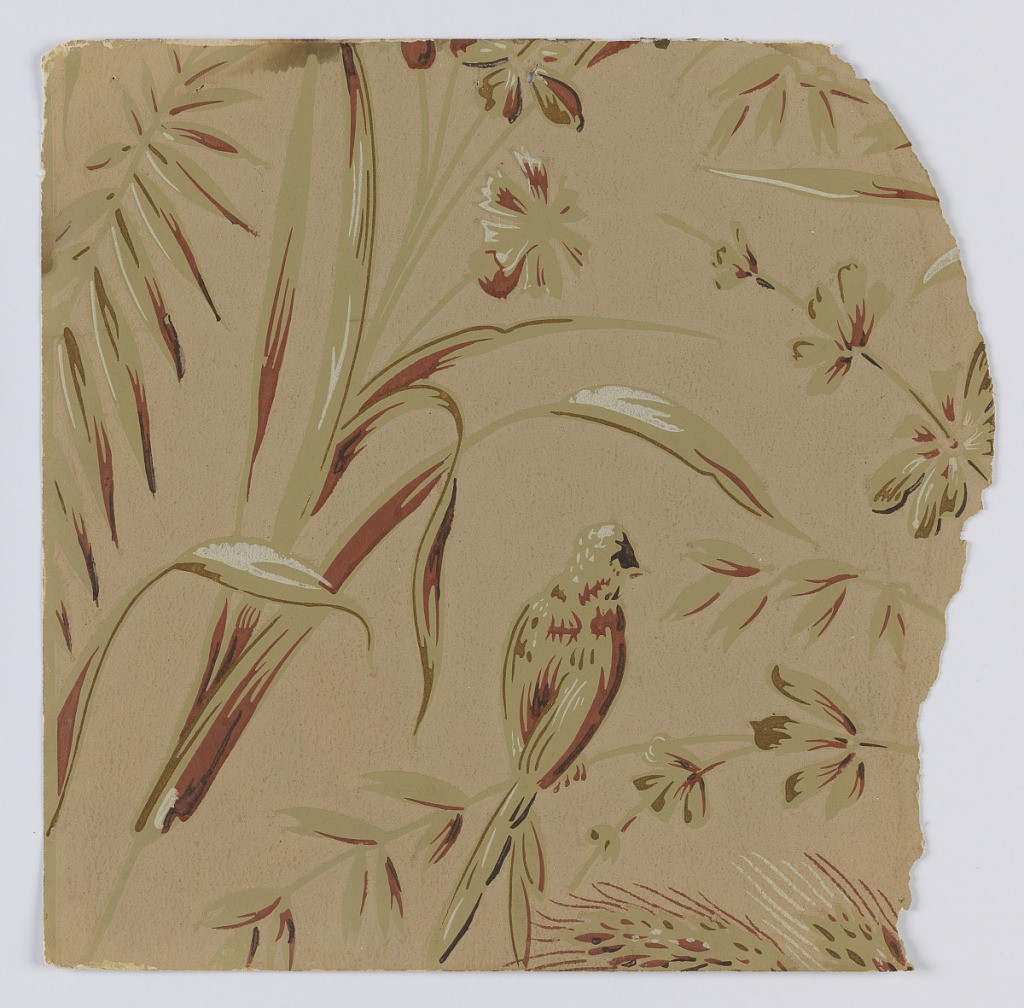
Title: Sidewall sample
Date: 1880–90
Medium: Machine-printed on paper
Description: Fragmentary wallpapers from sample book, including aesthetic-style and Anglo-Japanesque designs.

72 pages of samples.